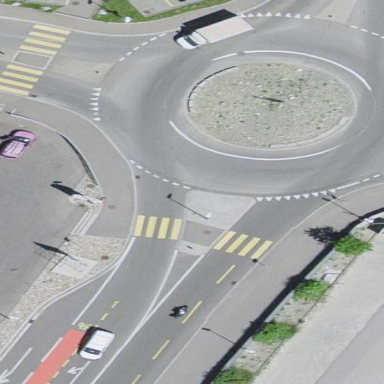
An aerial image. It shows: Secondary road made of asphalt leading to roundabout.